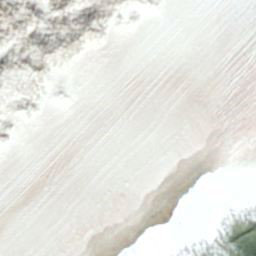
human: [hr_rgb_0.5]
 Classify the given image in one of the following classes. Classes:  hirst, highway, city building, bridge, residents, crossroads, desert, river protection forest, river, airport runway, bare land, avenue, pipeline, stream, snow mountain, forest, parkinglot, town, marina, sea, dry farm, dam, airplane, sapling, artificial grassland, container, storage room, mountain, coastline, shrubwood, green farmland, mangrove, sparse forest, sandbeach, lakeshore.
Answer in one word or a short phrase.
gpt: sandbeach